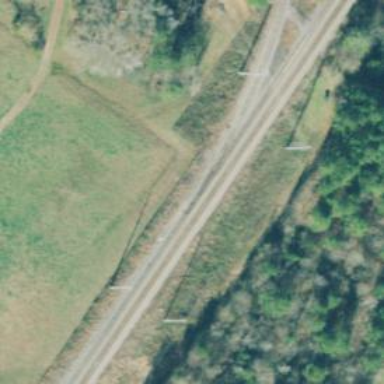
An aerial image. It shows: Railway spur junction.